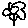
Label: flower